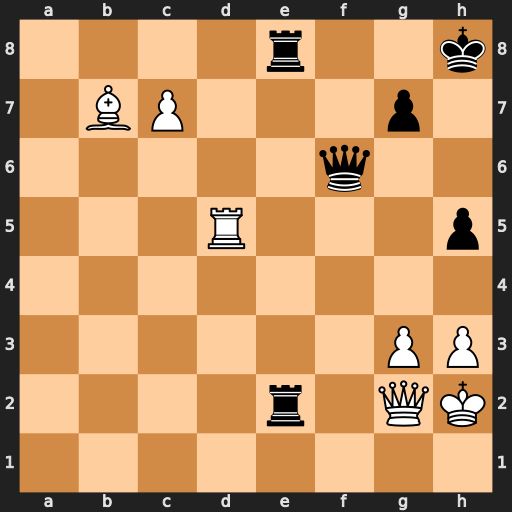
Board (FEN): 4r2k/1BP3p1/5q2/3R3p/8/6PP/4r1QK/8
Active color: w
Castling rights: -
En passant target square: -
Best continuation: Rxh5+ Kg8 Bd5+